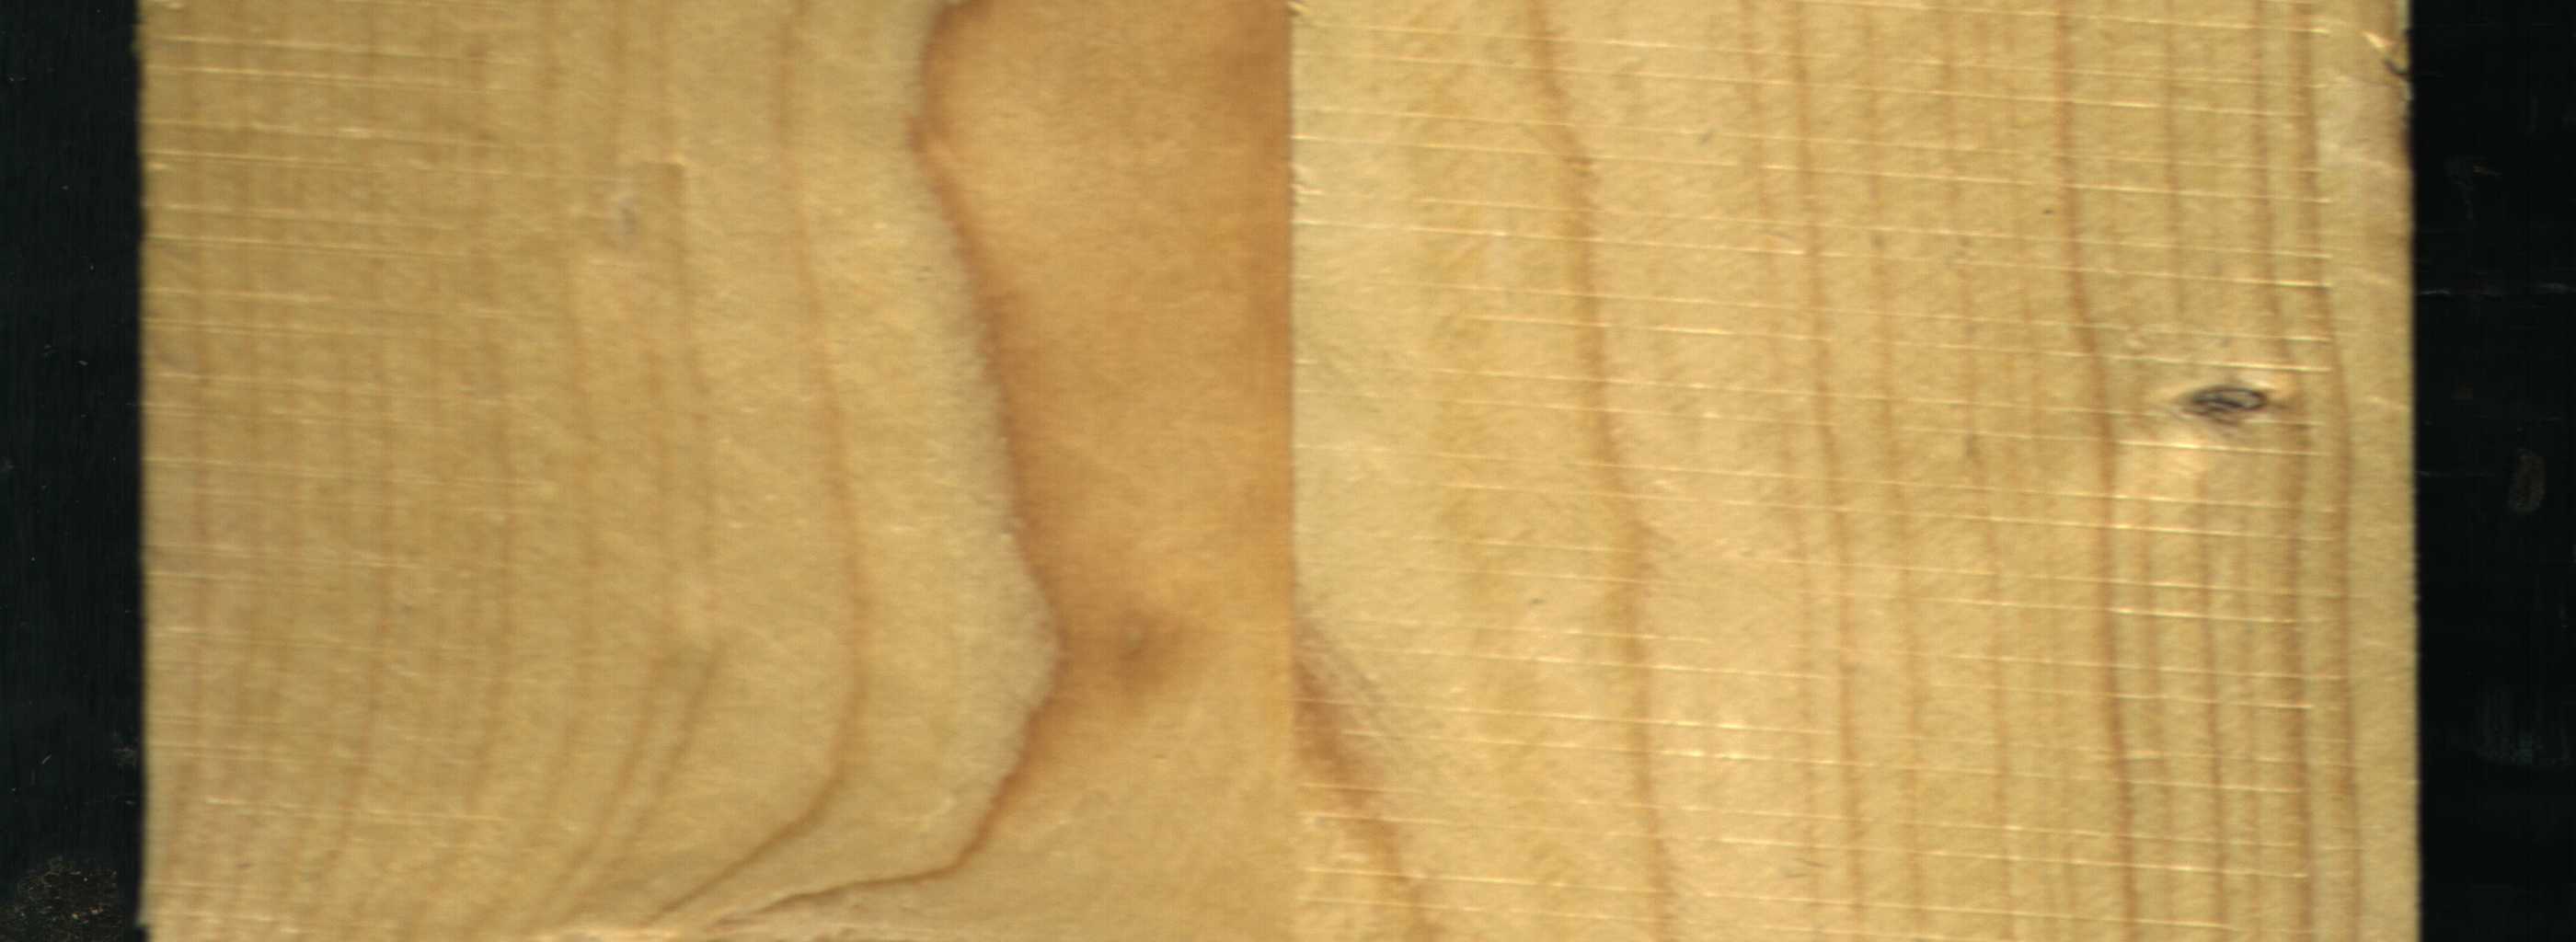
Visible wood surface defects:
Live_Knot